Interaction volume radius: 5 \u00c5
Interaction volume height: 30 \u00c5
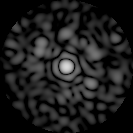
Disorder parameter: 0.8256